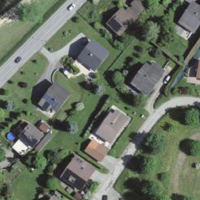
EUNIS habitat code: 55
Species observed at this site:
Vulpes vulpes